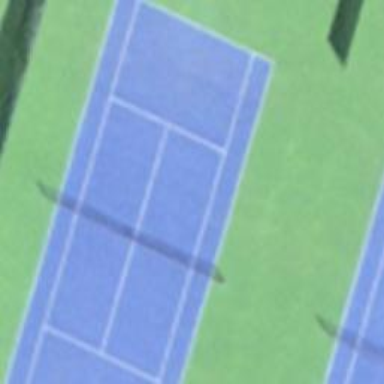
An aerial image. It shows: Tennis court on pitch.